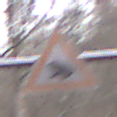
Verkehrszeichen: AmphibienwanderungRechts
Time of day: Midday
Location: Outdoor (Nature)
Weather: Overcast
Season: Autumn
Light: Natural